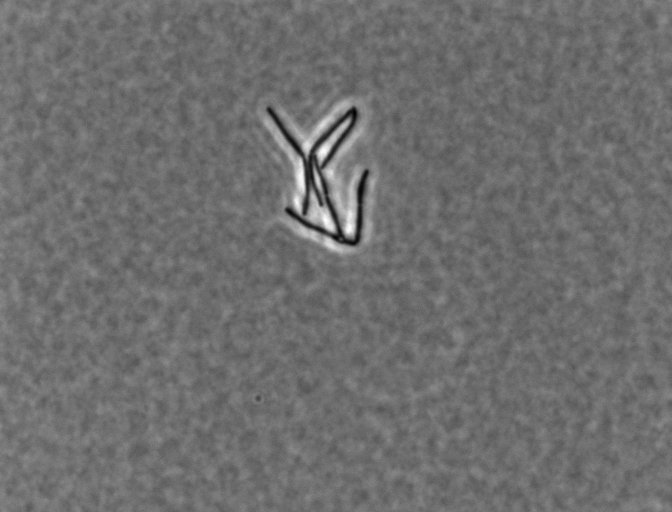
Bacillus subtilis